Aerial crown-view tile of a tropical tree (Barro Colorado Island, Panama), acquired 20250512:
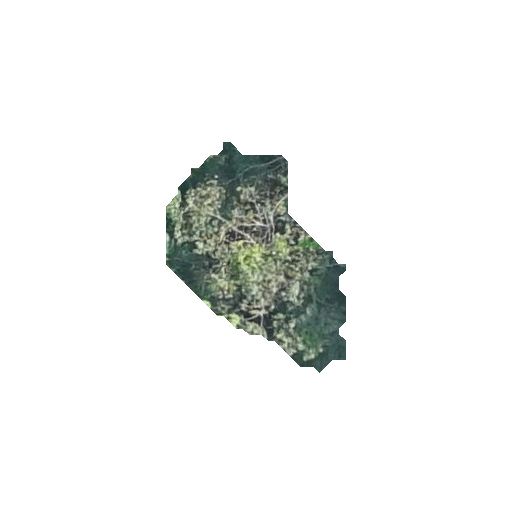
Species: Luehea seemannii
GBIF accepted scientific name: Luehea seemannii
Crown area: 36.536 m²